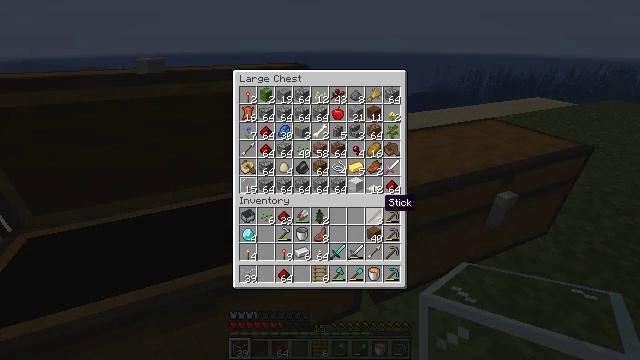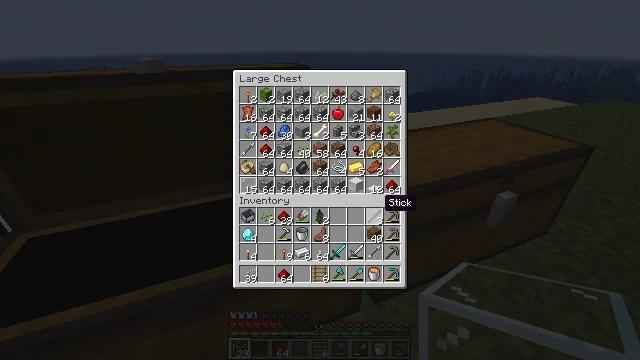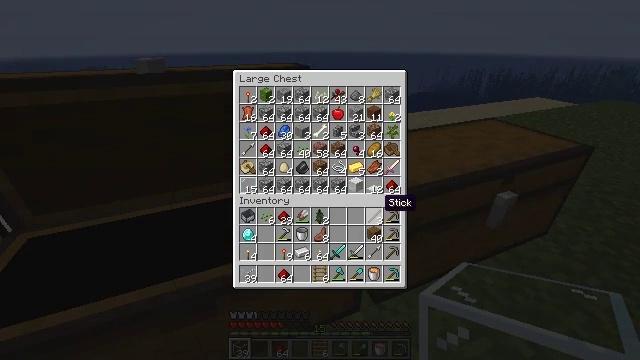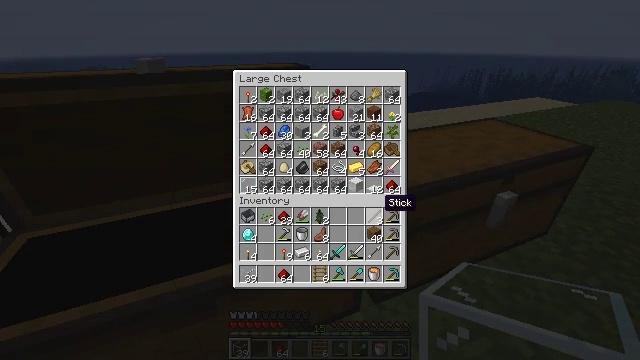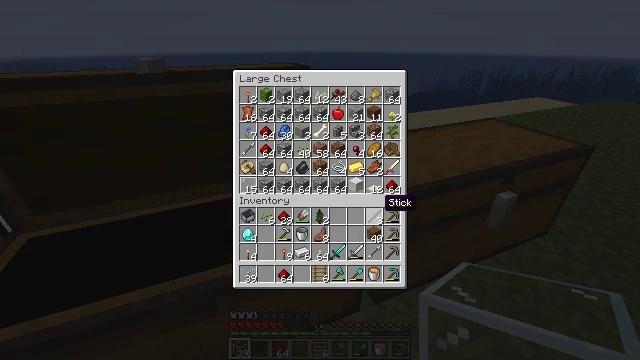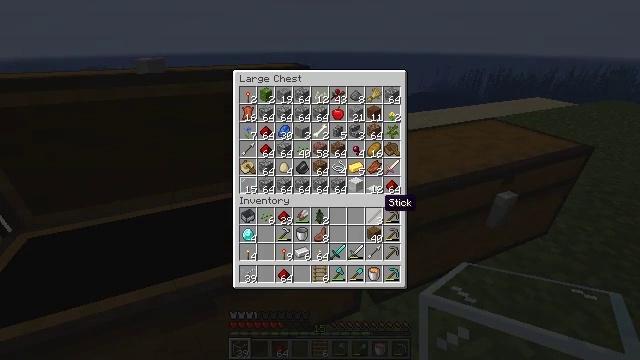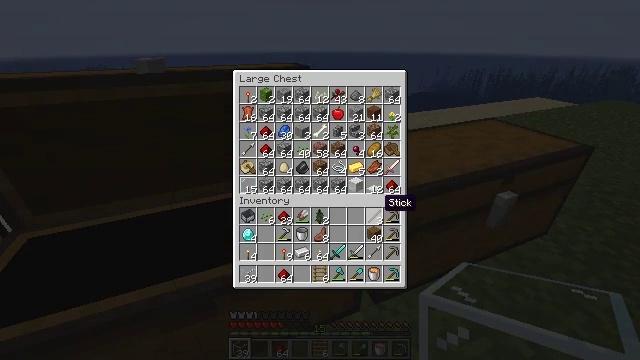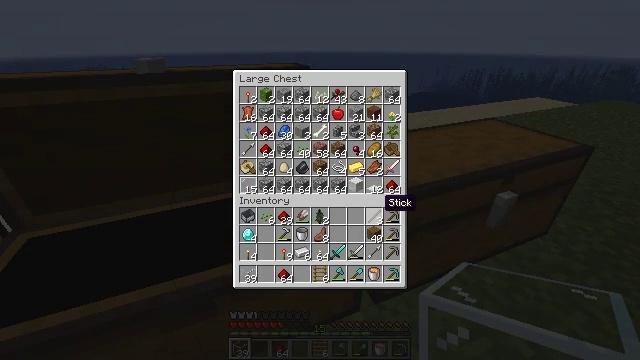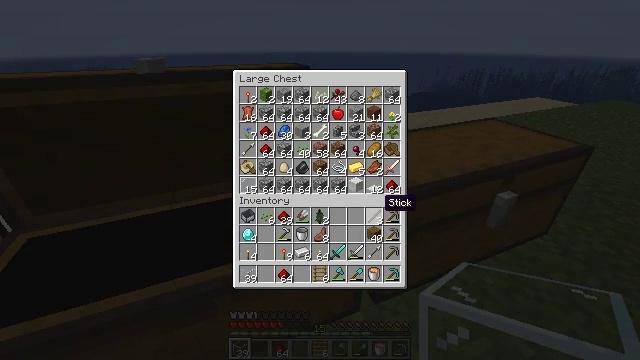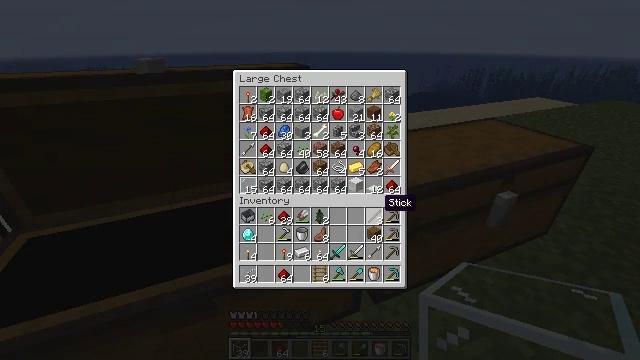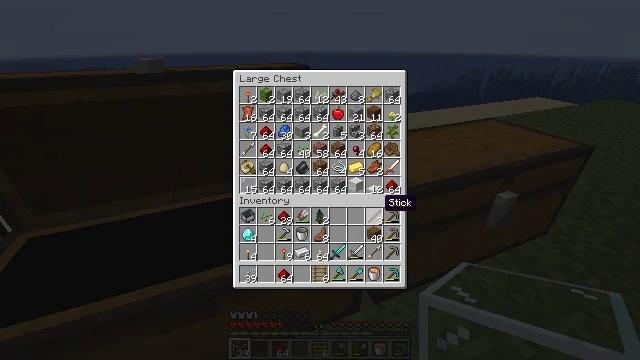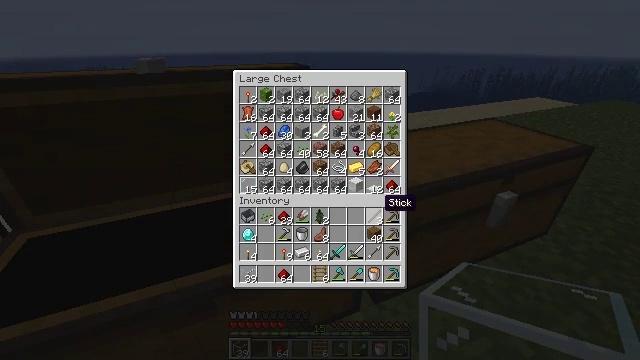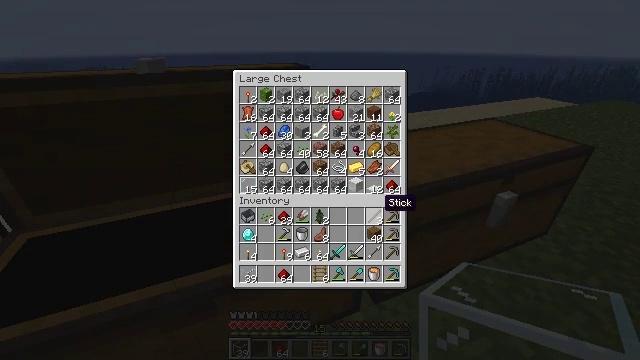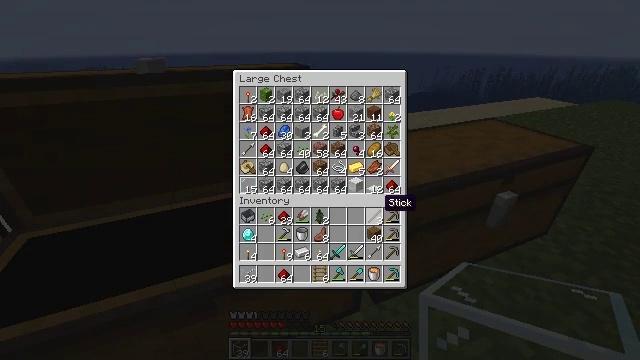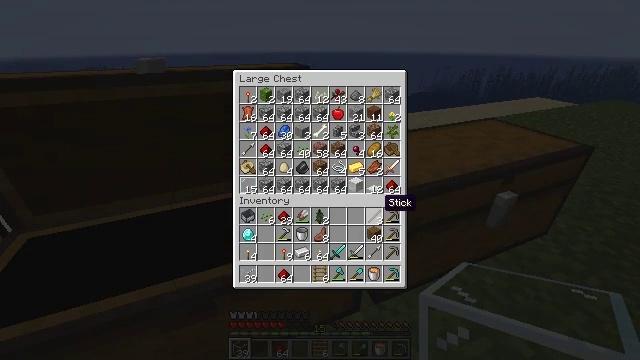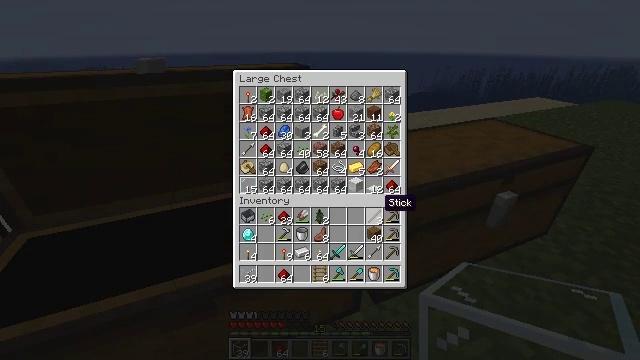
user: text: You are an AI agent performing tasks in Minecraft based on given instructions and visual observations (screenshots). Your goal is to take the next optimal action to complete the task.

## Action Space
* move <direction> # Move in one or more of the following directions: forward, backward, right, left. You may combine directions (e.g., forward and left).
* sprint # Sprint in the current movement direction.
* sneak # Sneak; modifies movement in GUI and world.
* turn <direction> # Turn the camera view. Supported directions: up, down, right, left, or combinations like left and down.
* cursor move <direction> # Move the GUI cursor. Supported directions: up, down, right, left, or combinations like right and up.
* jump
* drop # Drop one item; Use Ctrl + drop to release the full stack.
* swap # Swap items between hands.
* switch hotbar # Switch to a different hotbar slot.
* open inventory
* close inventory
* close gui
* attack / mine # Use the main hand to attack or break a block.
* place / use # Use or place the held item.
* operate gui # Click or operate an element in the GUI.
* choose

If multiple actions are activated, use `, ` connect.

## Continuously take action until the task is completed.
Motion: motion action
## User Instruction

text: Break the ladder to collect it.
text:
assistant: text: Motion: no_op
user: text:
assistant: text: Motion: no_op
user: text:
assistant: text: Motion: no_op
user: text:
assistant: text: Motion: no_op
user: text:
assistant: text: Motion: no_op
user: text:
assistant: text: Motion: no_op
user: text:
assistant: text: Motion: no_op
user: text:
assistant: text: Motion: no_op
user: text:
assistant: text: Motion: no_op
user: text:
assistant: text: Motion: no_op
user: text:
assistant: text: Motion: no_op
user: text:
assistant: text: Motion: no_op
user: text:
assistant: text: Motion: no_op
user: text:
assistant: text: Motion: no_op
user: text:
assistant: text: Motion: no_op
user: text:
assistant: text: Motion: no_op
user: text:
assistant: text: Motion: no_op
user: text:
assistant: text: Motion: no_op
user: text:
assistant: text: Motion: no_op
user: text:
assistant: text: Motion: no_op
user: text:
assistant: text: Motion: no_op
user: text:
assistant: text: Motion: no_op
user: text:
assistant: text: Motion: no_op
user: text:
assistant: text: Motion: no_op
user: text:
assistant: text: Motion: no_op
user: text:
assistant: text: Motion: no_op
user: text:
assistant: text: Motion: no_op
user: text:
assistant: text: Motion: no_op
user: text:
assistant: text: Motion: no_op
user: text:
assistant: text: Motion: no_op